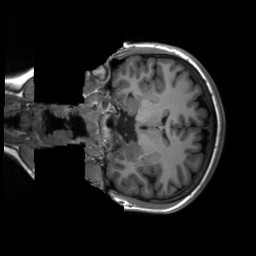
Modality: T1w
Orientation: coronal
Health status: healthy
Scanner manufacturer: siemens
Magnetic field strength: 3 T
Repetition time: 2.3 s
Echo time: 0.00207 s